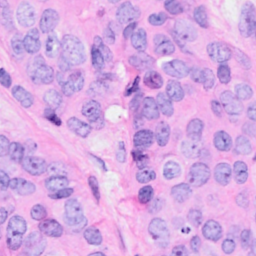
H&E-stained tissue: Breast